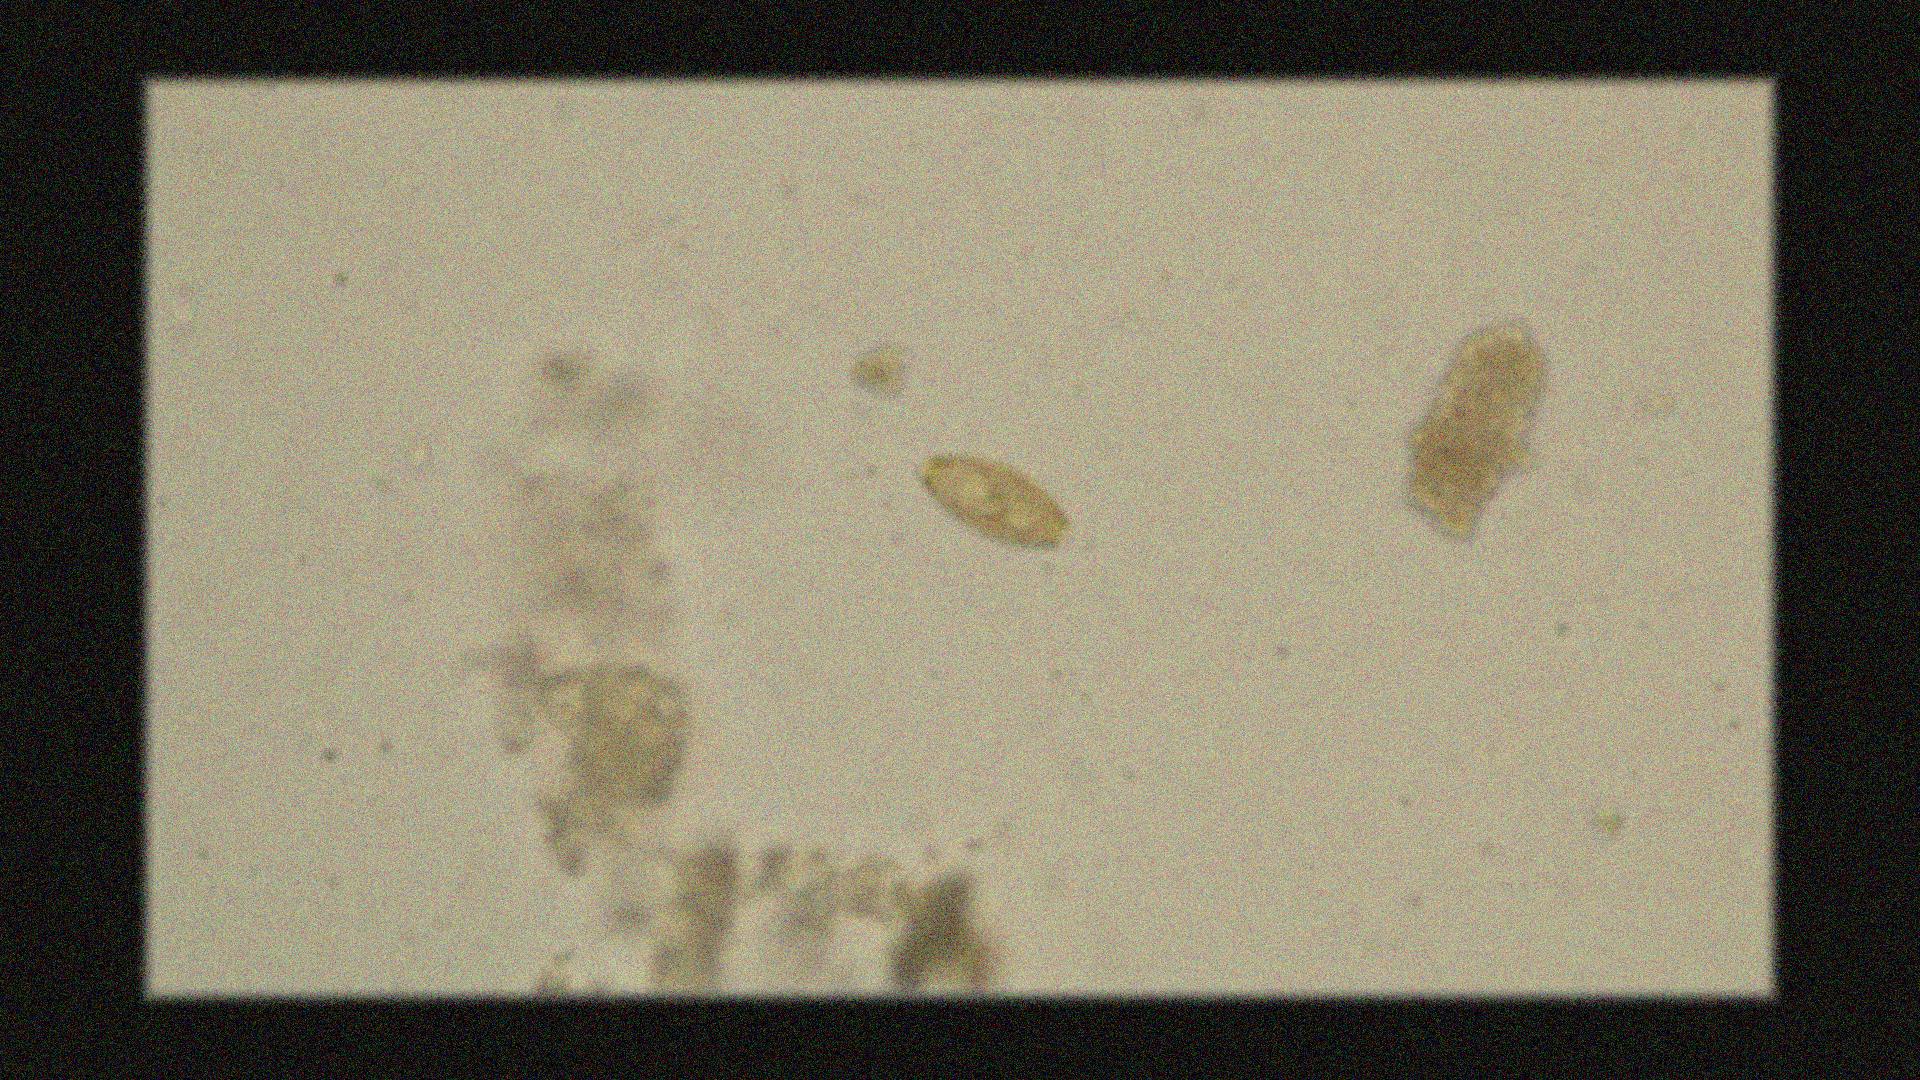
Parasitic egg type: Trichuris trichiura